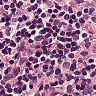
Metastatic tissue present: no